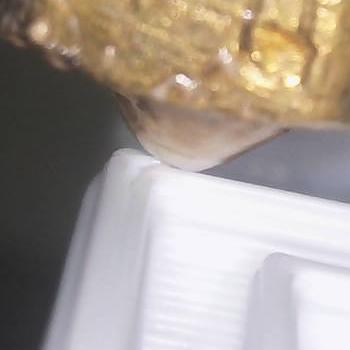
Flow rate: 70%